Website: lowes
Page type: payment
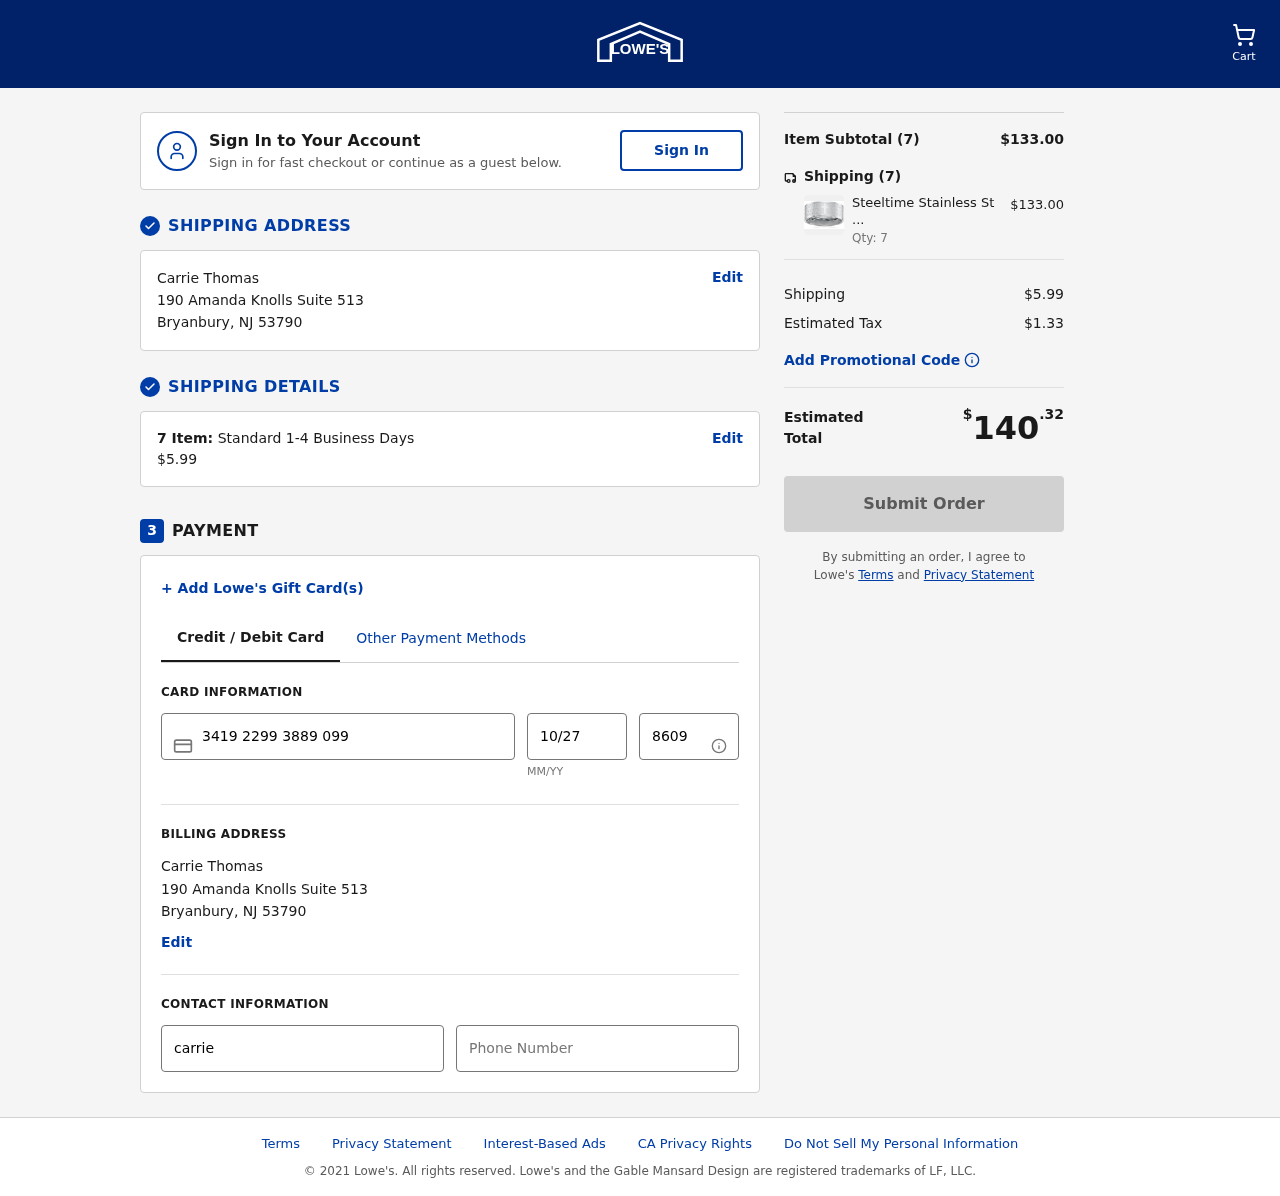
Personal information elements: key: PII_CARD_CVV
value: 8609
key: PII_CARD_EXPIRY
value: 10/27
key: PII_CARD_NUMBER
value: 3419 2299 3889 099
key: PII_CITY
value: Bryanbury
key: PII_EMAIL
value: carriethomas@yahoo.com
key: PII_FULLNAME
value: Carrie Thomas
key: PII_PHONE
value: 3742668705
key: PII_POSTCODE
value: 53790
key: PII_STATE_ABBR
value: NJ
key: PII_STREET
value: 190 Amanda Knolls Suite 513
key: PII_FULLNAME2
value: Carrie Thomas
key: PII_STREET2
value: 190 Amanda Knolls Suite 513
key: PII_CITY2
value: Bryanbury
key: PII_STATE_ABBR2
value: NJ
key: PII_POSTCODE2
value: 53790
Product elements: key: PRODUCT1_NAME
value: Steeltime Stainless Steel Serenity Prayer Band Ring, Size 12
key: PRODUCT1_PRICE
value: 19
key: PRODUCT1_QUANTITY
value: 7
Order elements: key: ORDER_NUM_ITEMS
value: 7
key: ORDER_SHIPPING_COST
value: $5.99
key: ORDER_NUM_ITEMS2
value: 7
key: ORDER_SUBTOTAL
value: $133.00
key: ORDER_NUM_ITEMS3
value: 7
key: ORDER_SHIPPING_COST2
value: $5.99
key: ORDER_TAX
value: $1.33
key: ORDER_TOTAL
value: $140.32